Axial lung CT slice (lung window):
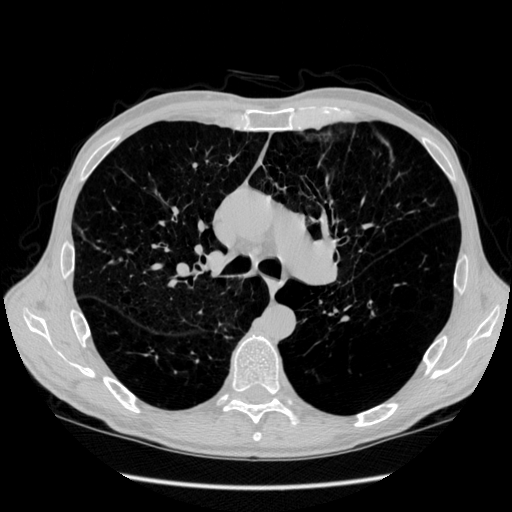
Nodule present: no